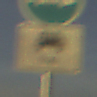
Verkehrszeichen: MehrfachbesetzePersonenkraftwagenFrei
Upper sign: Busssonderstreifen
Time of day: SunriseSunset
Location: Outdoor (Nature)
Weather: PartlyCloudy
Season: Summer
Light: Natural